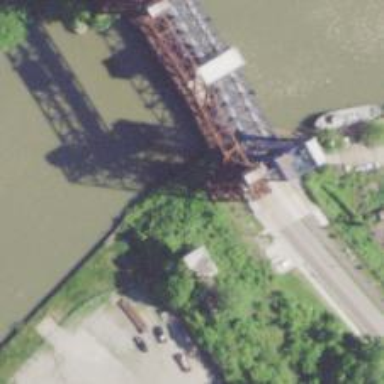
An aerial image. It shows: Unclassified road on lift trestle bridge.